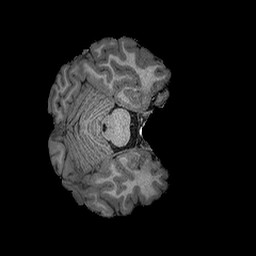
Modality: T1w
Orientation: axial
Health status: healthy